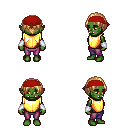
a pixel art fantasy rpg character, female body template, orc, green skin, gold chest armor, magenta pants, light blonde parted hairstyle, red bandana, white cloth bracers, four views (front, back, left, right), 2x2 character sprite sheet, small pixel art, hard edges, no anti-aliasing